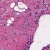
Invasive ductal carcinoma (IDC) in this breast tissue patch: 0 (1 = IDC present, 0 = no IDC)